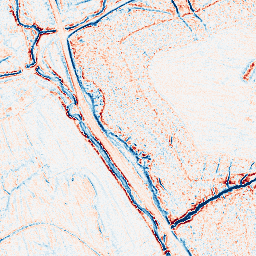
Category: edge_preserving
Decomposition family: anisotropic_diffusion
Decomposition parameters: iterations: 20
kappa: 10
gamma: 0.05
Upsampling method: bspline
Upsampling parameters: scale: 8
Upsampling scale: 8